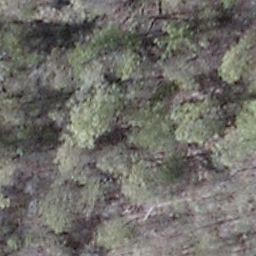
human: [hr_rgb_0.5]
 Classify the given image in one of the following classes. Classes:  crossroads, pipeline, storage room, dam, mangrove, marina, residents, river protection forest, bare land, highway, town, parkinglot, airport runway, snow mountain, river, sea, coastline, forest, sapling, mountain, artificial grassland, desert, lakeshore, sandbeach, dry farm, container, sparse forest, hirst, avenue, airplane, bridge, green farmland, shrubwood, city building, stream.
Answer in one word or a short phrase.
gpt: shrubwood